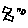
Label: square